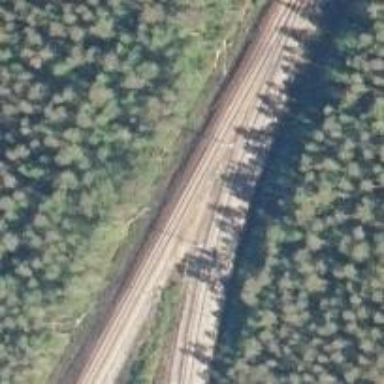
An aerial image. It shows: Continuous rail railway with electrified contact line.